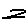
Label: zigzag